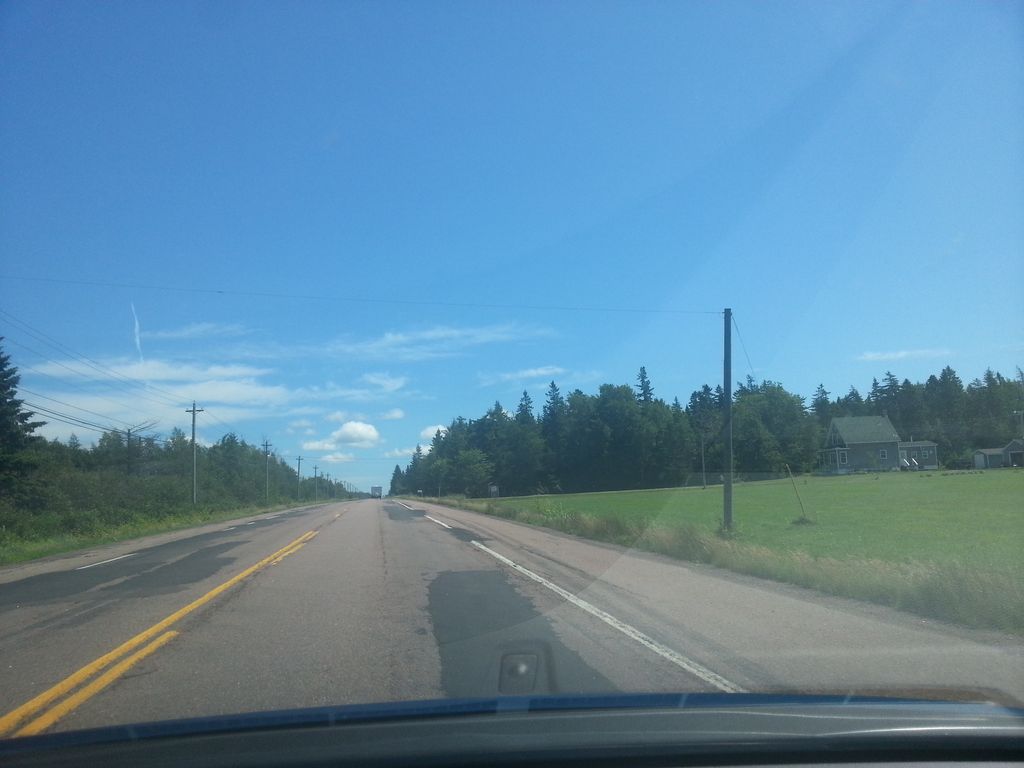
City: charlottetown